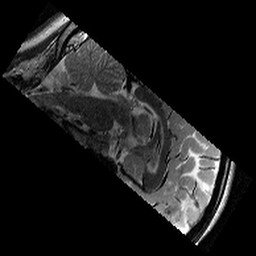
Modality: T2w
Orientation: sagittal
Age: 11
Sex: female
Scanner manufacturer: siemens
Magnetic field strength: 3 T
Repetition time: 9.23 s
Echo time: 0.067 s